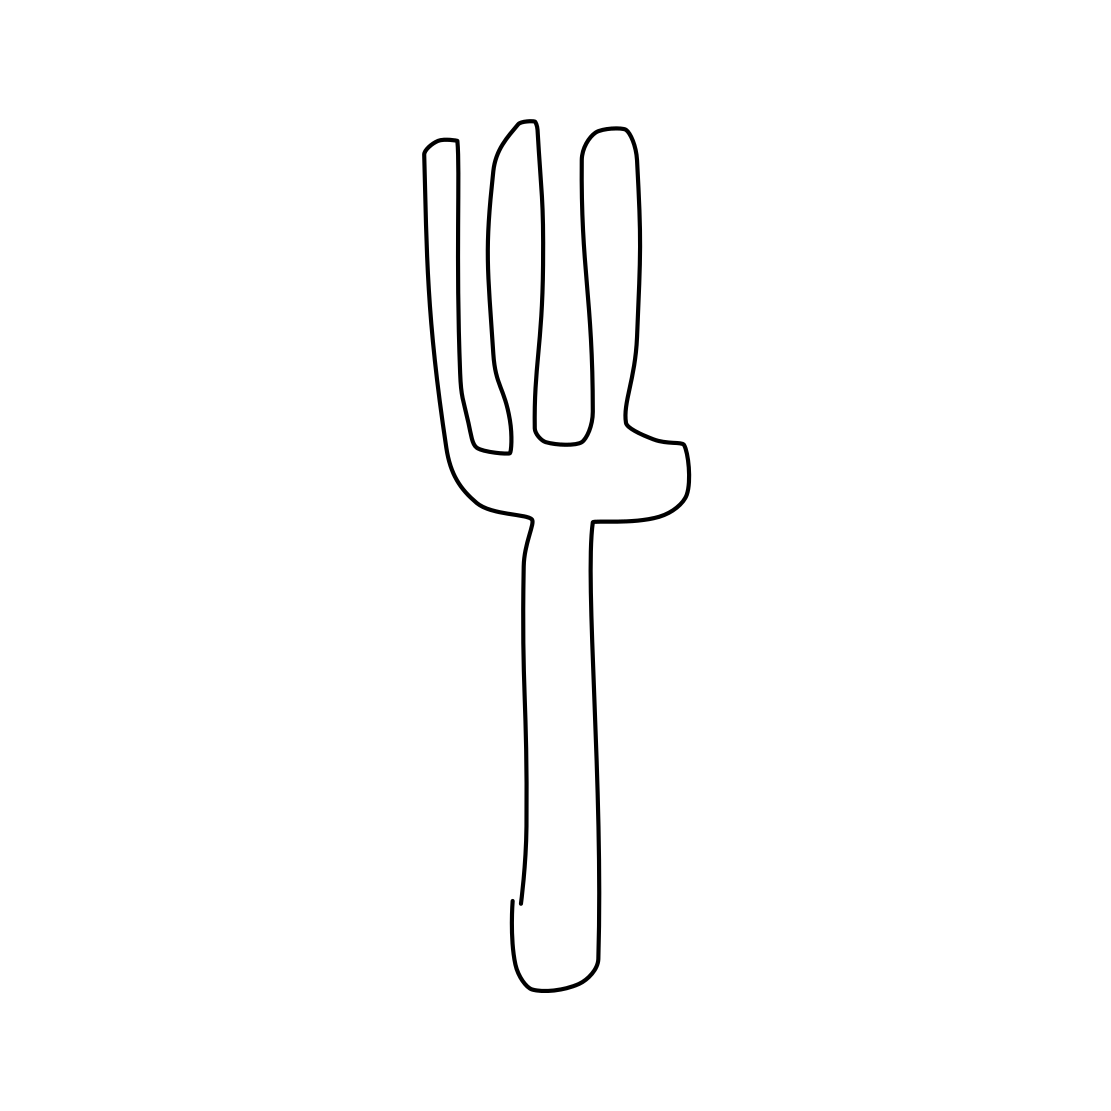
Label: fork